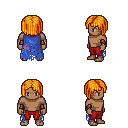
a pixel art fantasy rpg character, male body template, human, dark skin, blue tattered cape, red pants, light blonde pageboy hairstyle, cloth bracers, four views (front, back, left, right), 2x2 character sprite sheet, small pixel art, hard edges, no anti-aliasing